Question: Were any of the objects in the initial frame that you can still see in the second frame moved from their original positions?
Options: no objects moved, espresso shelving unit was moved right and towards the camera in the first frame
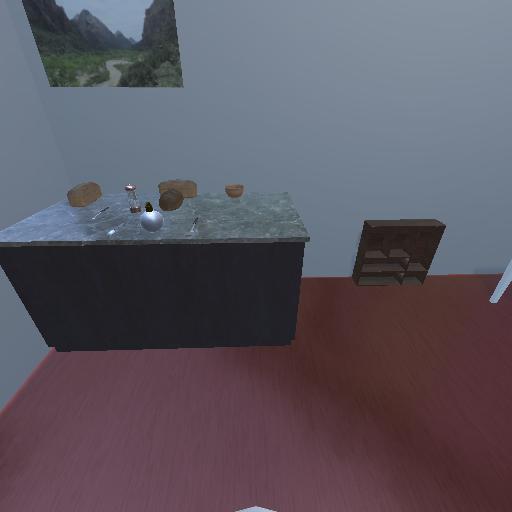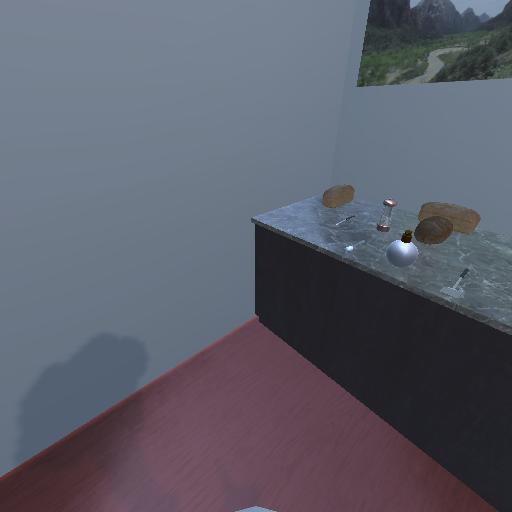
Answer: no objects moved